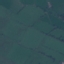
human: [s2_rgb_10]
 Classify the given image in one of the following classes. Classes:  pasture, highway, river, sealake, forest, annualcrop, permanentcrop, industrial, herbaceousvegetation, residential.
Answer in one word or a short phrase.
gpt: Pasture